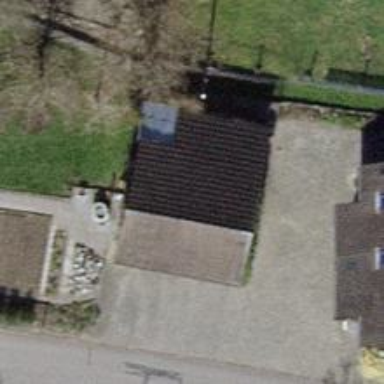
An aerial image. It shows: Garage building.